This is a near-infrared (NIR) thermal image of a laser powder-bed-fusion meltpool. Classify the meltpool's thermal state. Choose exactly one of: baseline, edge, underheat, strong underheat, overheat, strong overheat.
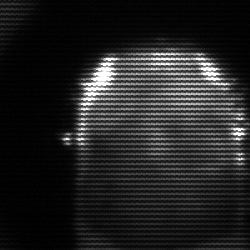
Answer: baseline